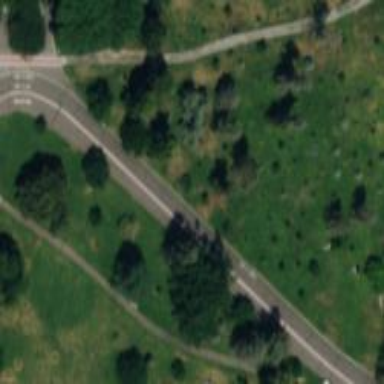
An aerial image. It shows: Asphalt cycleway.